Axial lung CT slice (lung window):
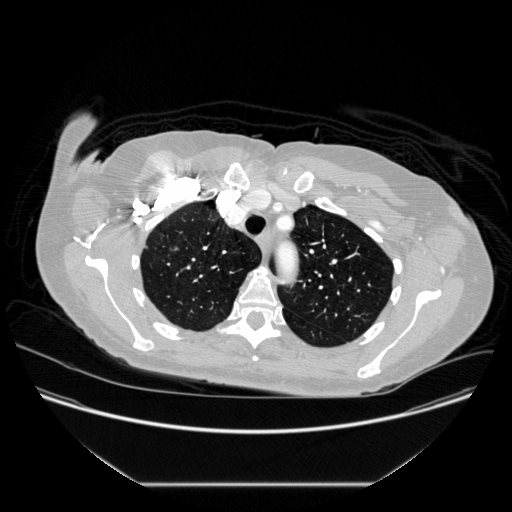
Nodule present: no